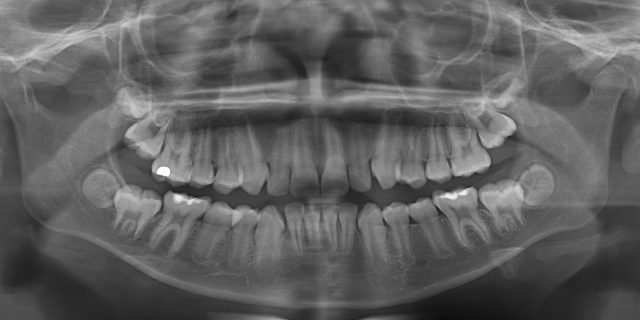
adult